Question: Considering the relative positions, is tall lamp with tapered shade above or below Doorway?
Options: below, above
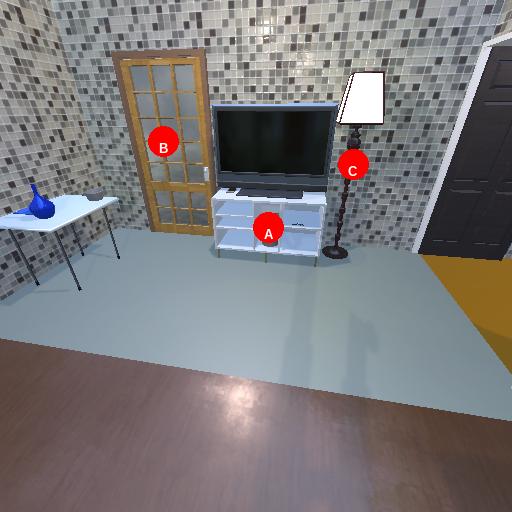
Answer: below